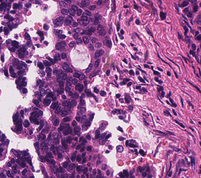
Tumor epithelial tissue: yes
Tumor-associated stroma tissue: yes
Normal tissue: no